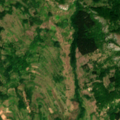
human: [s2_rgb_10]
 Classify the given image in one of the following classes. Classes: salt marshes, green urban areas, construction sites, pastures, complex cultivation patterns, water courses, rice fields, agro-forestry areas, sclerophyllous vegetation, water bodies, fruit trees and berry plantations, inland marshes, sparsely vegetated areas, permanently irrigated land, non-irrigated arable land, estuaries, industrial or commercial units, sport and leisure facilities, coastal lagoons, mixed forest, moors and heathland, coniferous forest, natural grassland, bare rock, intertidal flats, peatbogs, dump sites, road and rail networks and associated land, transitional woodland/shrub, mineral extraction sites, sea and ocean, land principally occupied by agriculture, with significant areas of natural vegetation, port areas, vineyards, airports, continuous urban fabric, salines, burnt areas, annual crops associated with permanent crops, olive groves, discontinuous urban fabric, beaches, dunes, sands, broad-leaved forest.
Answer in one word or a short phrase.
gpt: complex cultivation patterns, land principally occupied by agriculture, with significant areas of natural vegetation, broad-leaved forest, transitional woodland/shrub